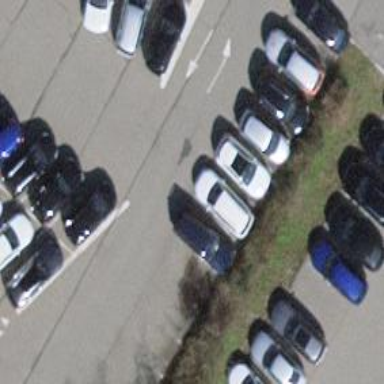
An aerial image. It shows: Asphalt parking aisle off service road.